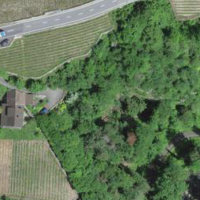
EUNIS habitat code: 44
Species observed at this site:
Symphyotrichum novae-angliae